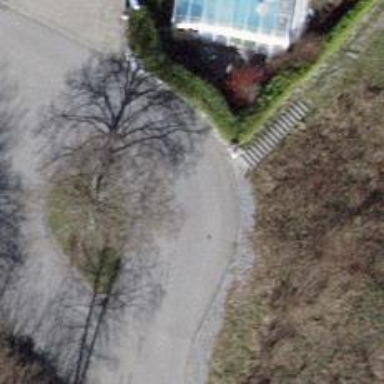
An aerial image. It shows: Road with steps.